Interaction volume radius: 10 \u00c5
Interaction volume height: 35 \u00c5
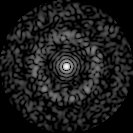
Disorder parameter: 0.8489